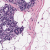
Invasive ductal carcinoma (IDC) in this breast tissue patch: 0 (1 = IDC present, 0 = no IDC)